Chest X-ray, PA view. Patient: 50 years old, sex M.
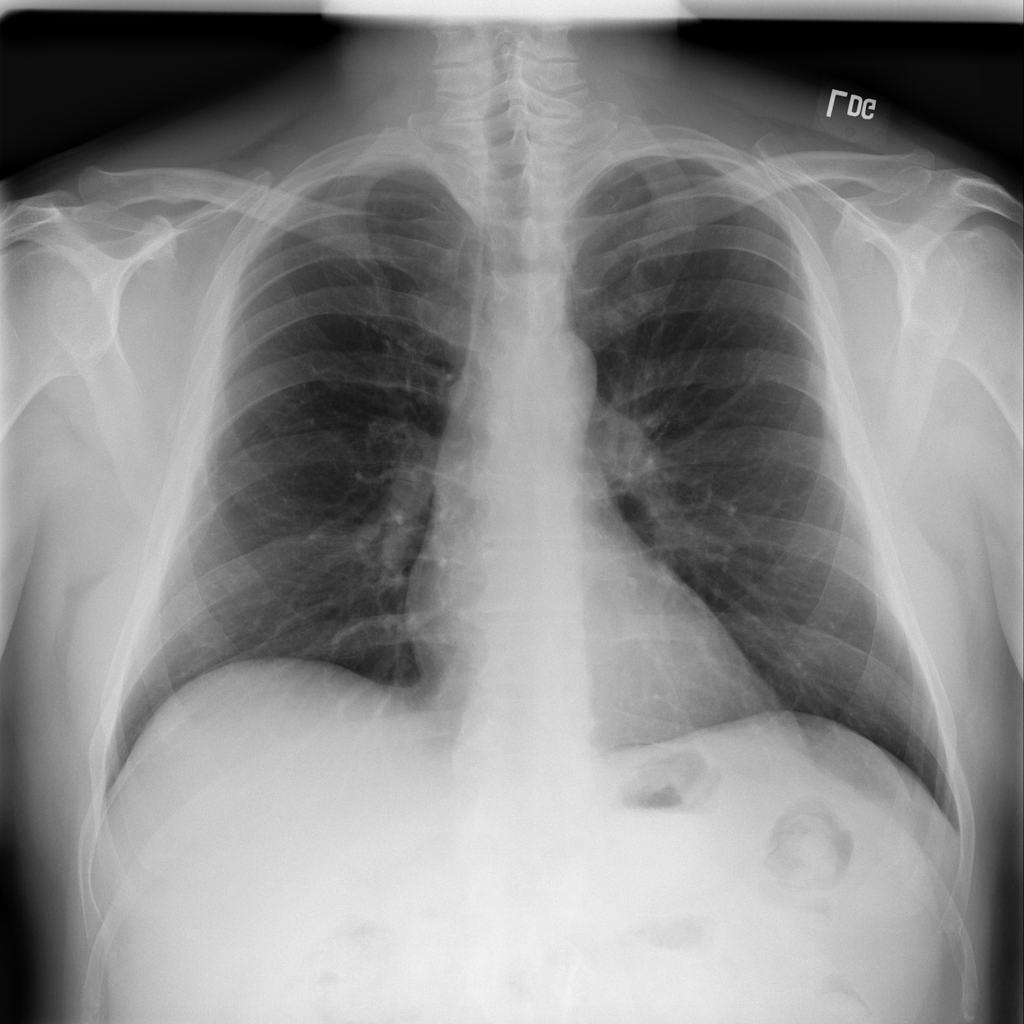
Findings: No Finding